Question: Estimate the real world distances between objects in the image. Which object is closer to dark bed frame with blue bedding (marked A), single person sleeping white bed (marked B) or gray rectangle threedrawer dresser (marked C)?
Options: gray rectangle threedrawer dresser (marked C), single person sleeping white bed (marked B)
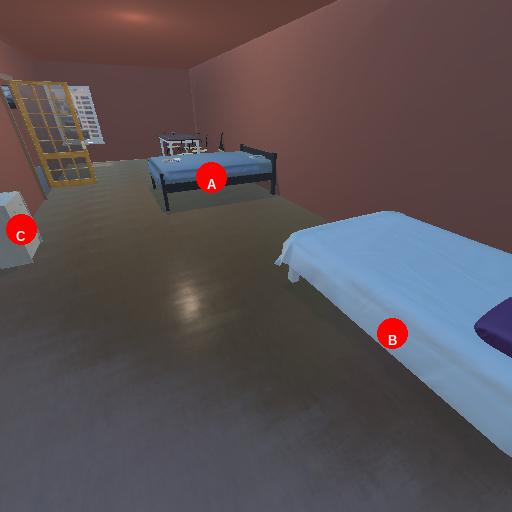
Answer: gray rectangle threedrawer dresser (marked C)